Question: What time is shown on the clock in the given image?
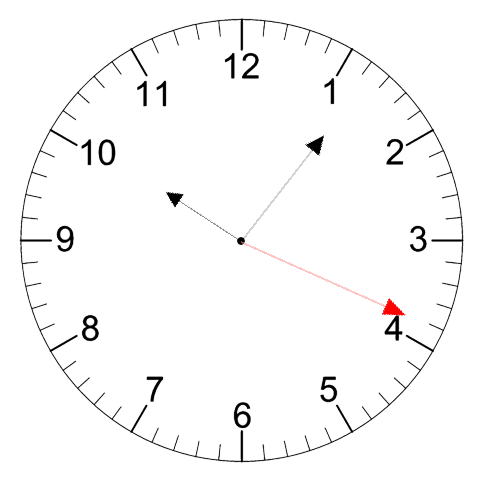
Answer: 10:06:19